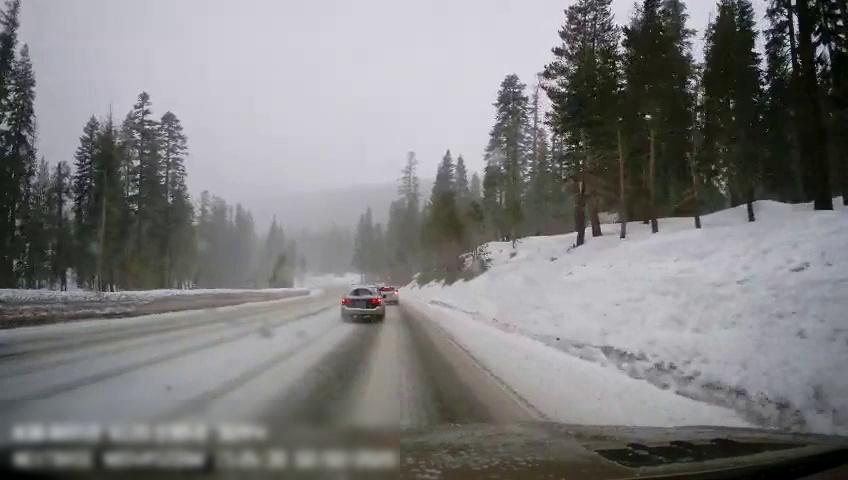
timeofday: Day
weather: Snowy
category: Drivable Space
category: Vehicles | SUV
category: Vehicles | SUV